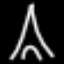
Label: The Eiffel Tower